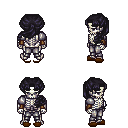
a pixel art fantasy rpg character, male body template, skeleton, steel arm armor, metal pants, raven princess hairstyle, leather bracers, brown slippers, four views (front, back, left, right), 2x2 character sprite sheet, small pixel art, hard edges, no anti-aliasing